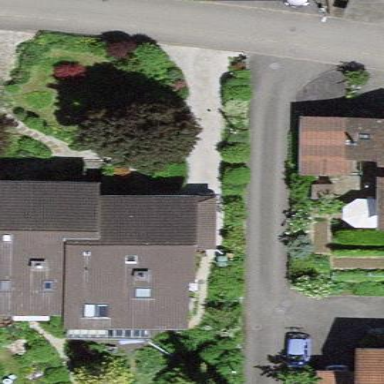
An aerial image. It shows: Simple and straightforward house.